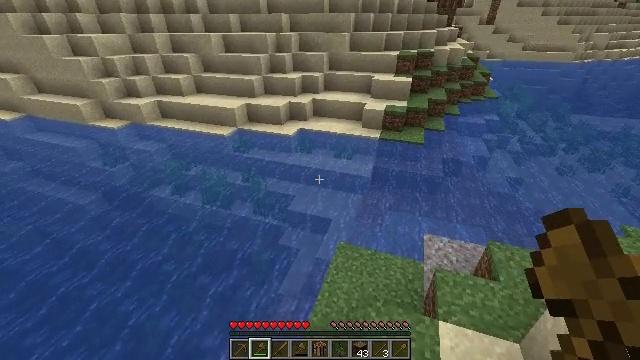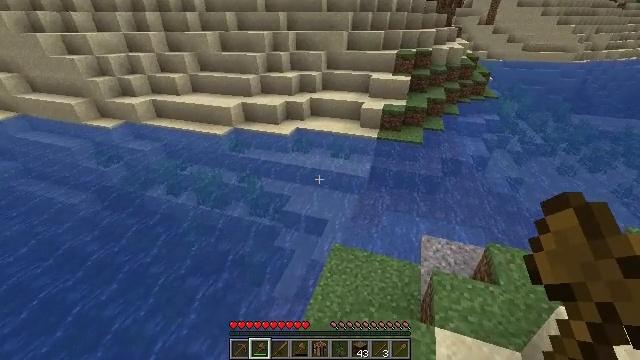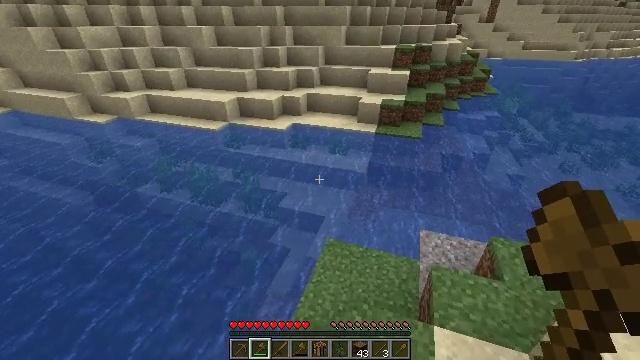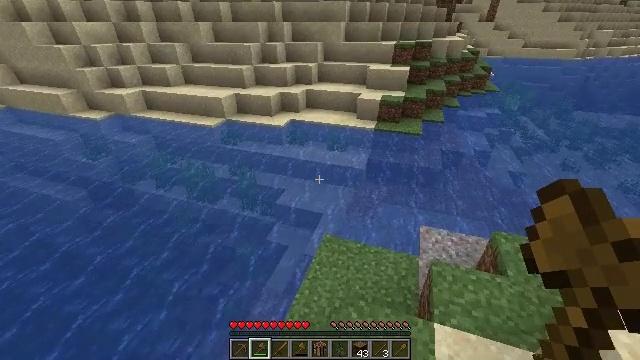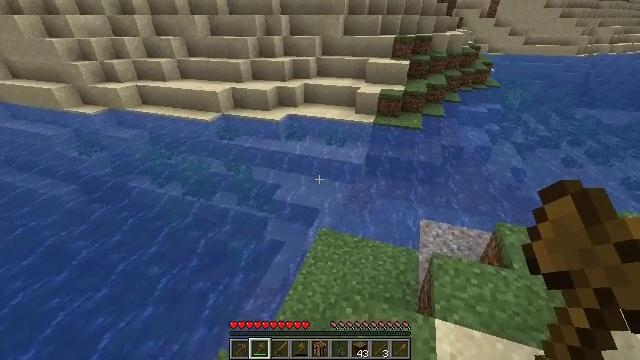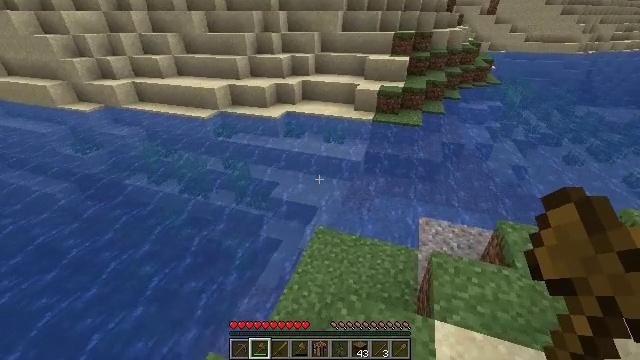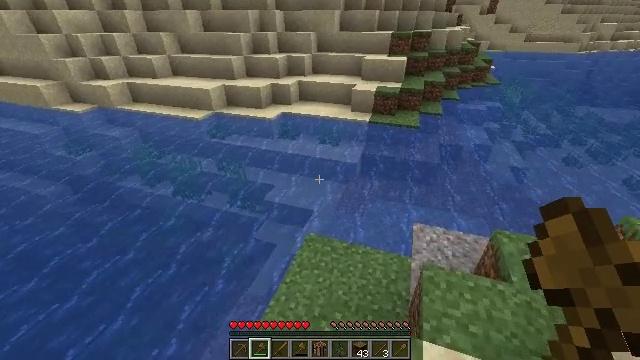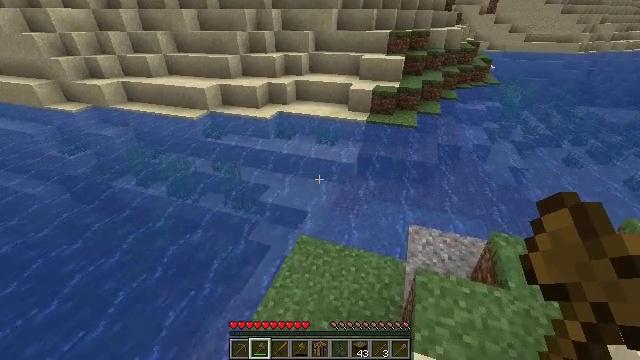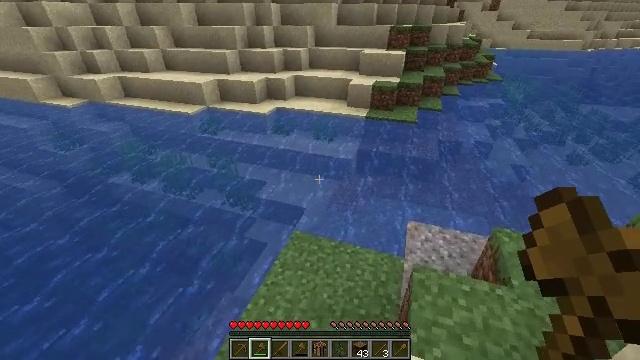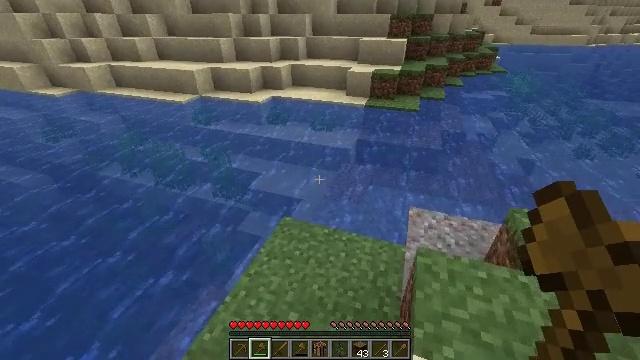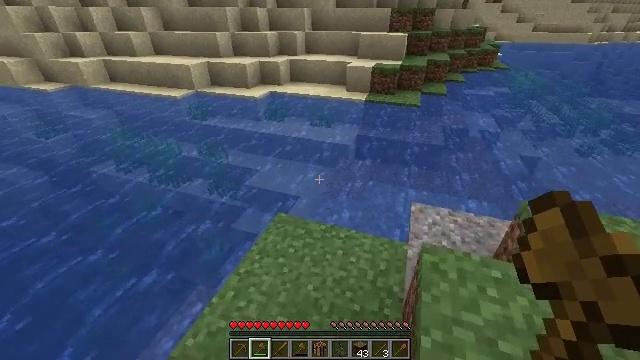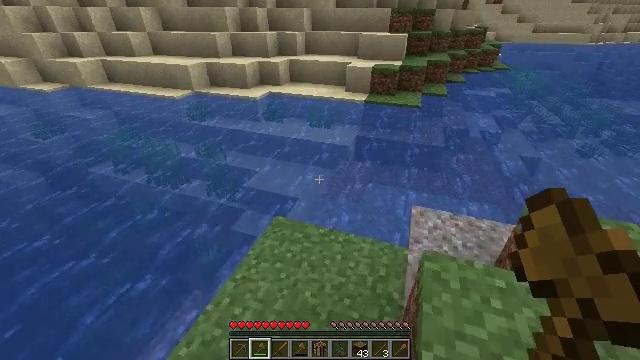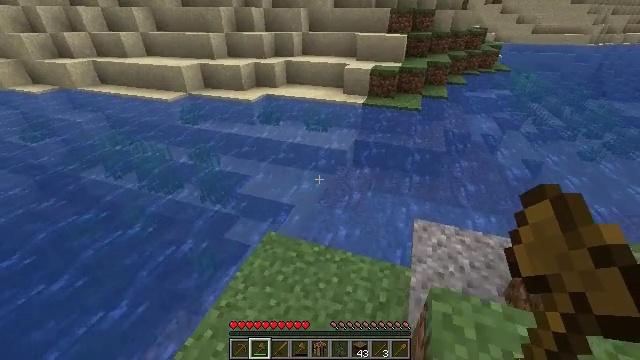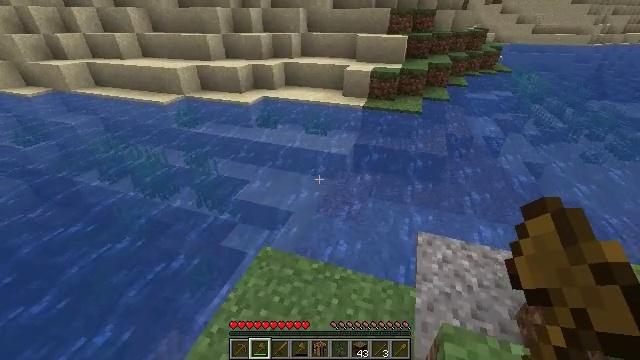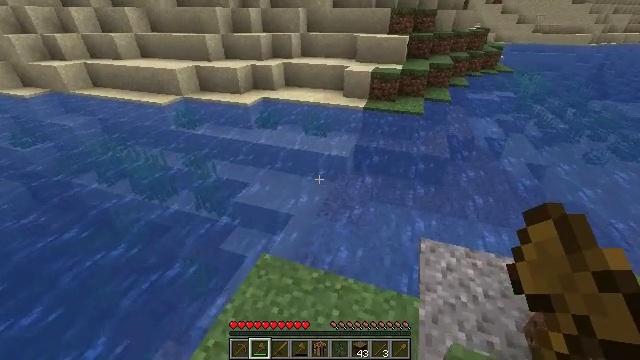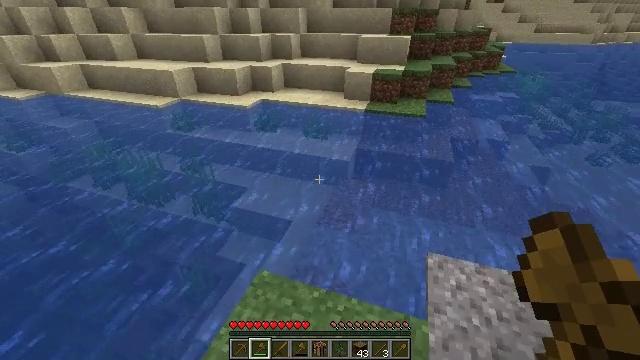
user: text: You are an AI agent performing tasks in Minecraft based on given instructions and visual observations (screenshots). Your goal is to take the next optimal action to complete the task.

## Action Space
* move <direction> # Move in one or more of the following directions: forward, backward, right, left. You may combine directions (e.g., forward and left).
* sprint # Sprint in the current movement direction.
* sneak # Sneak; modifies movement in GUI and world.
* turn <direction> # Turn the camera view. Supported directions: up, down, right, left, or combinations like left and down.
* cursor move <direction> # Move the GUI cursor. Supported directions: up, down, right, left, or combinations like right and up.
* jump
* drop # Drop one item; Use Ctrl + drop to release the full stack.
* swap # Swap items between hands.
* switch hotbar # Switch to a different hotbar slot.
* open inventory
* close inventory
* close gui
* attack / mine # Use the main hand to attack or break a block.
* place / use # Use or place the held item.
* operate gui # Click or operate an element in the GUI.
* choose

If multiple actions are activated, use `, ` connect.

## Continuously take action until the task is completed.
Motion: motion action
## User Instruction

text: Mine sand by the water.
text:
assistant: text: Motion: move forward and move right
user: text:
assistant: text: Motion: move forward and move right
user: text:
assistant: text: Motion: move forward and move right
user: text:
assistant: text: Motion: move forward and move right
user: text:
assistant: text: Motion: move forward and move right
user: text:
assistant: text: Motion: move forward and move right
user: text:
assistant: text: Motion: move forward and move right
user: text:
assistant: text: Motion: move forward and move right
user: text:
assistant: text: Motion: move forward
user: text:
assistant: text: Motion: move forward
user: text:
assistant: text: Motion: move forward
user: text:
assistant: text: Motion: move forward
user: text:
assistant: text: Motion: move forward
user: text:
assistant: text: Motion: move forward
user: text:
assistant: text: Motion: move forward
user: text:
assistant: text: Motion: move forward
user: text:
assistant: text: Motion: move forward
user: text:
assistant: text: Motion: move forward
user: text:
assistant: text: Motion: move forward
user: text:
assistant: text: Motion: move forward and move right
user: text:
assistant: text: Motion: move forward and move right, turn down
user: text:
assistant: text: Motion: move forward and move right, turn down
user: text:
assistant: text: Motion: move forward and move right, turn right and down
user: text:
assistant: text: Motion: move forward and move right, turn right and down
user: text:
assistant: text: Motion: move forward
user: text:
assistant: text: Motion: move forward
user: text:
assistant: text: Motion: move forward
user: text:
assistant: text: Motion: move forward
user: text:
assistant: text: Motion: move forward
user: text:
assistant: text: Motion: move forward